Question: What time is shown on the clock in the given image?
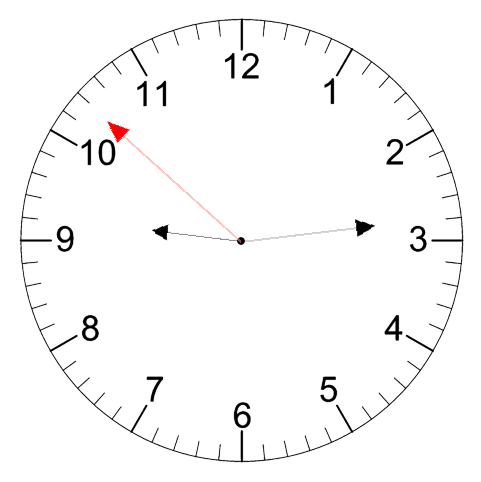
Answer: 09:13:52